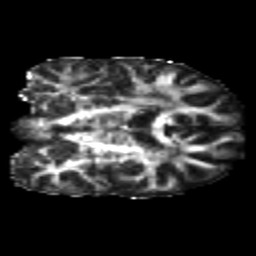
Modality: FA
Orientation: coronal
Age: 22
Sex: male
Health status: healthy
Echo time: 0.074 s